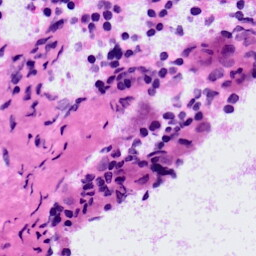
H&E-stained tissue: LymphNode